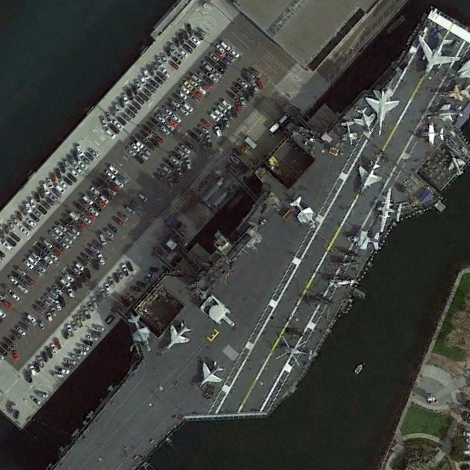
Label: aircraft_carrier